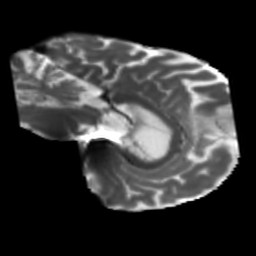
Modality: T2w
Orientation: sagittal
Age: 75
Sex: male
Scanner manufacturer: siemens
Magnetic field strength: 3 T
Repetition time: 5.25 s
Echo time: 0.08 s